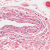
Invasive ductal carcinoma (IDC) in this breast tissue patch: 0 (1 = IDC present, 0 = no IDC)